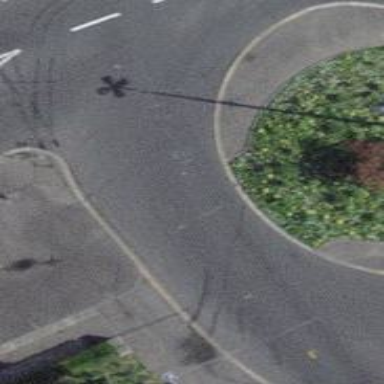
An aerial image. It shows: Secondary asphalt road with roundabout. The road features trolley wires and the right sidewalk has asphalt surface.